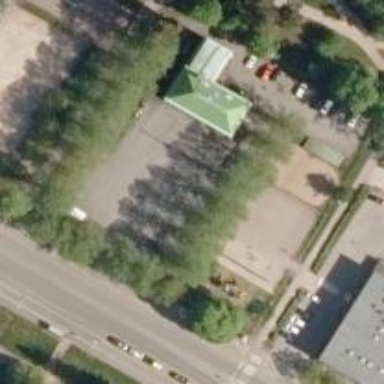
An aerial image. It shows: Fire station.